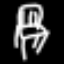
Label: chair